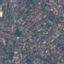
Label: Residential